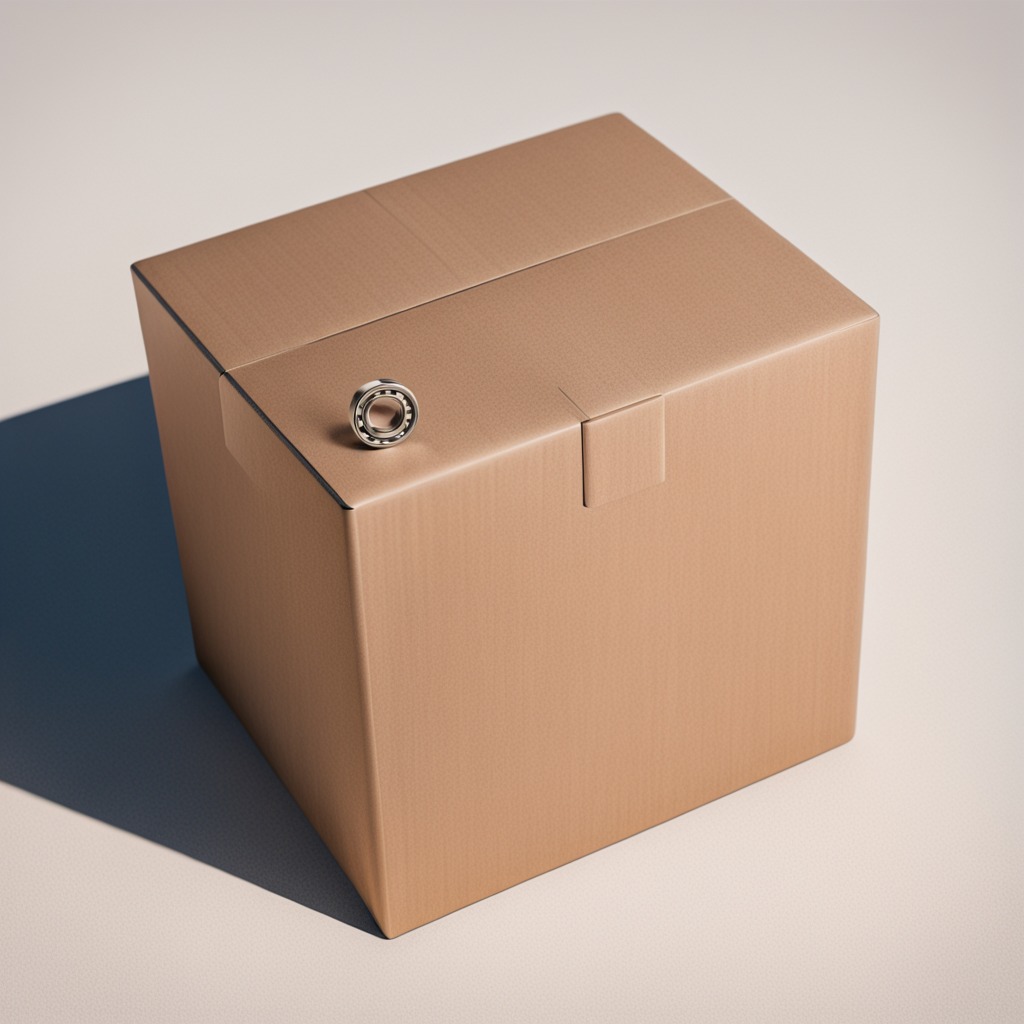
A metal ball bearing is lying on the cardboard box surface.